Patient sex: M
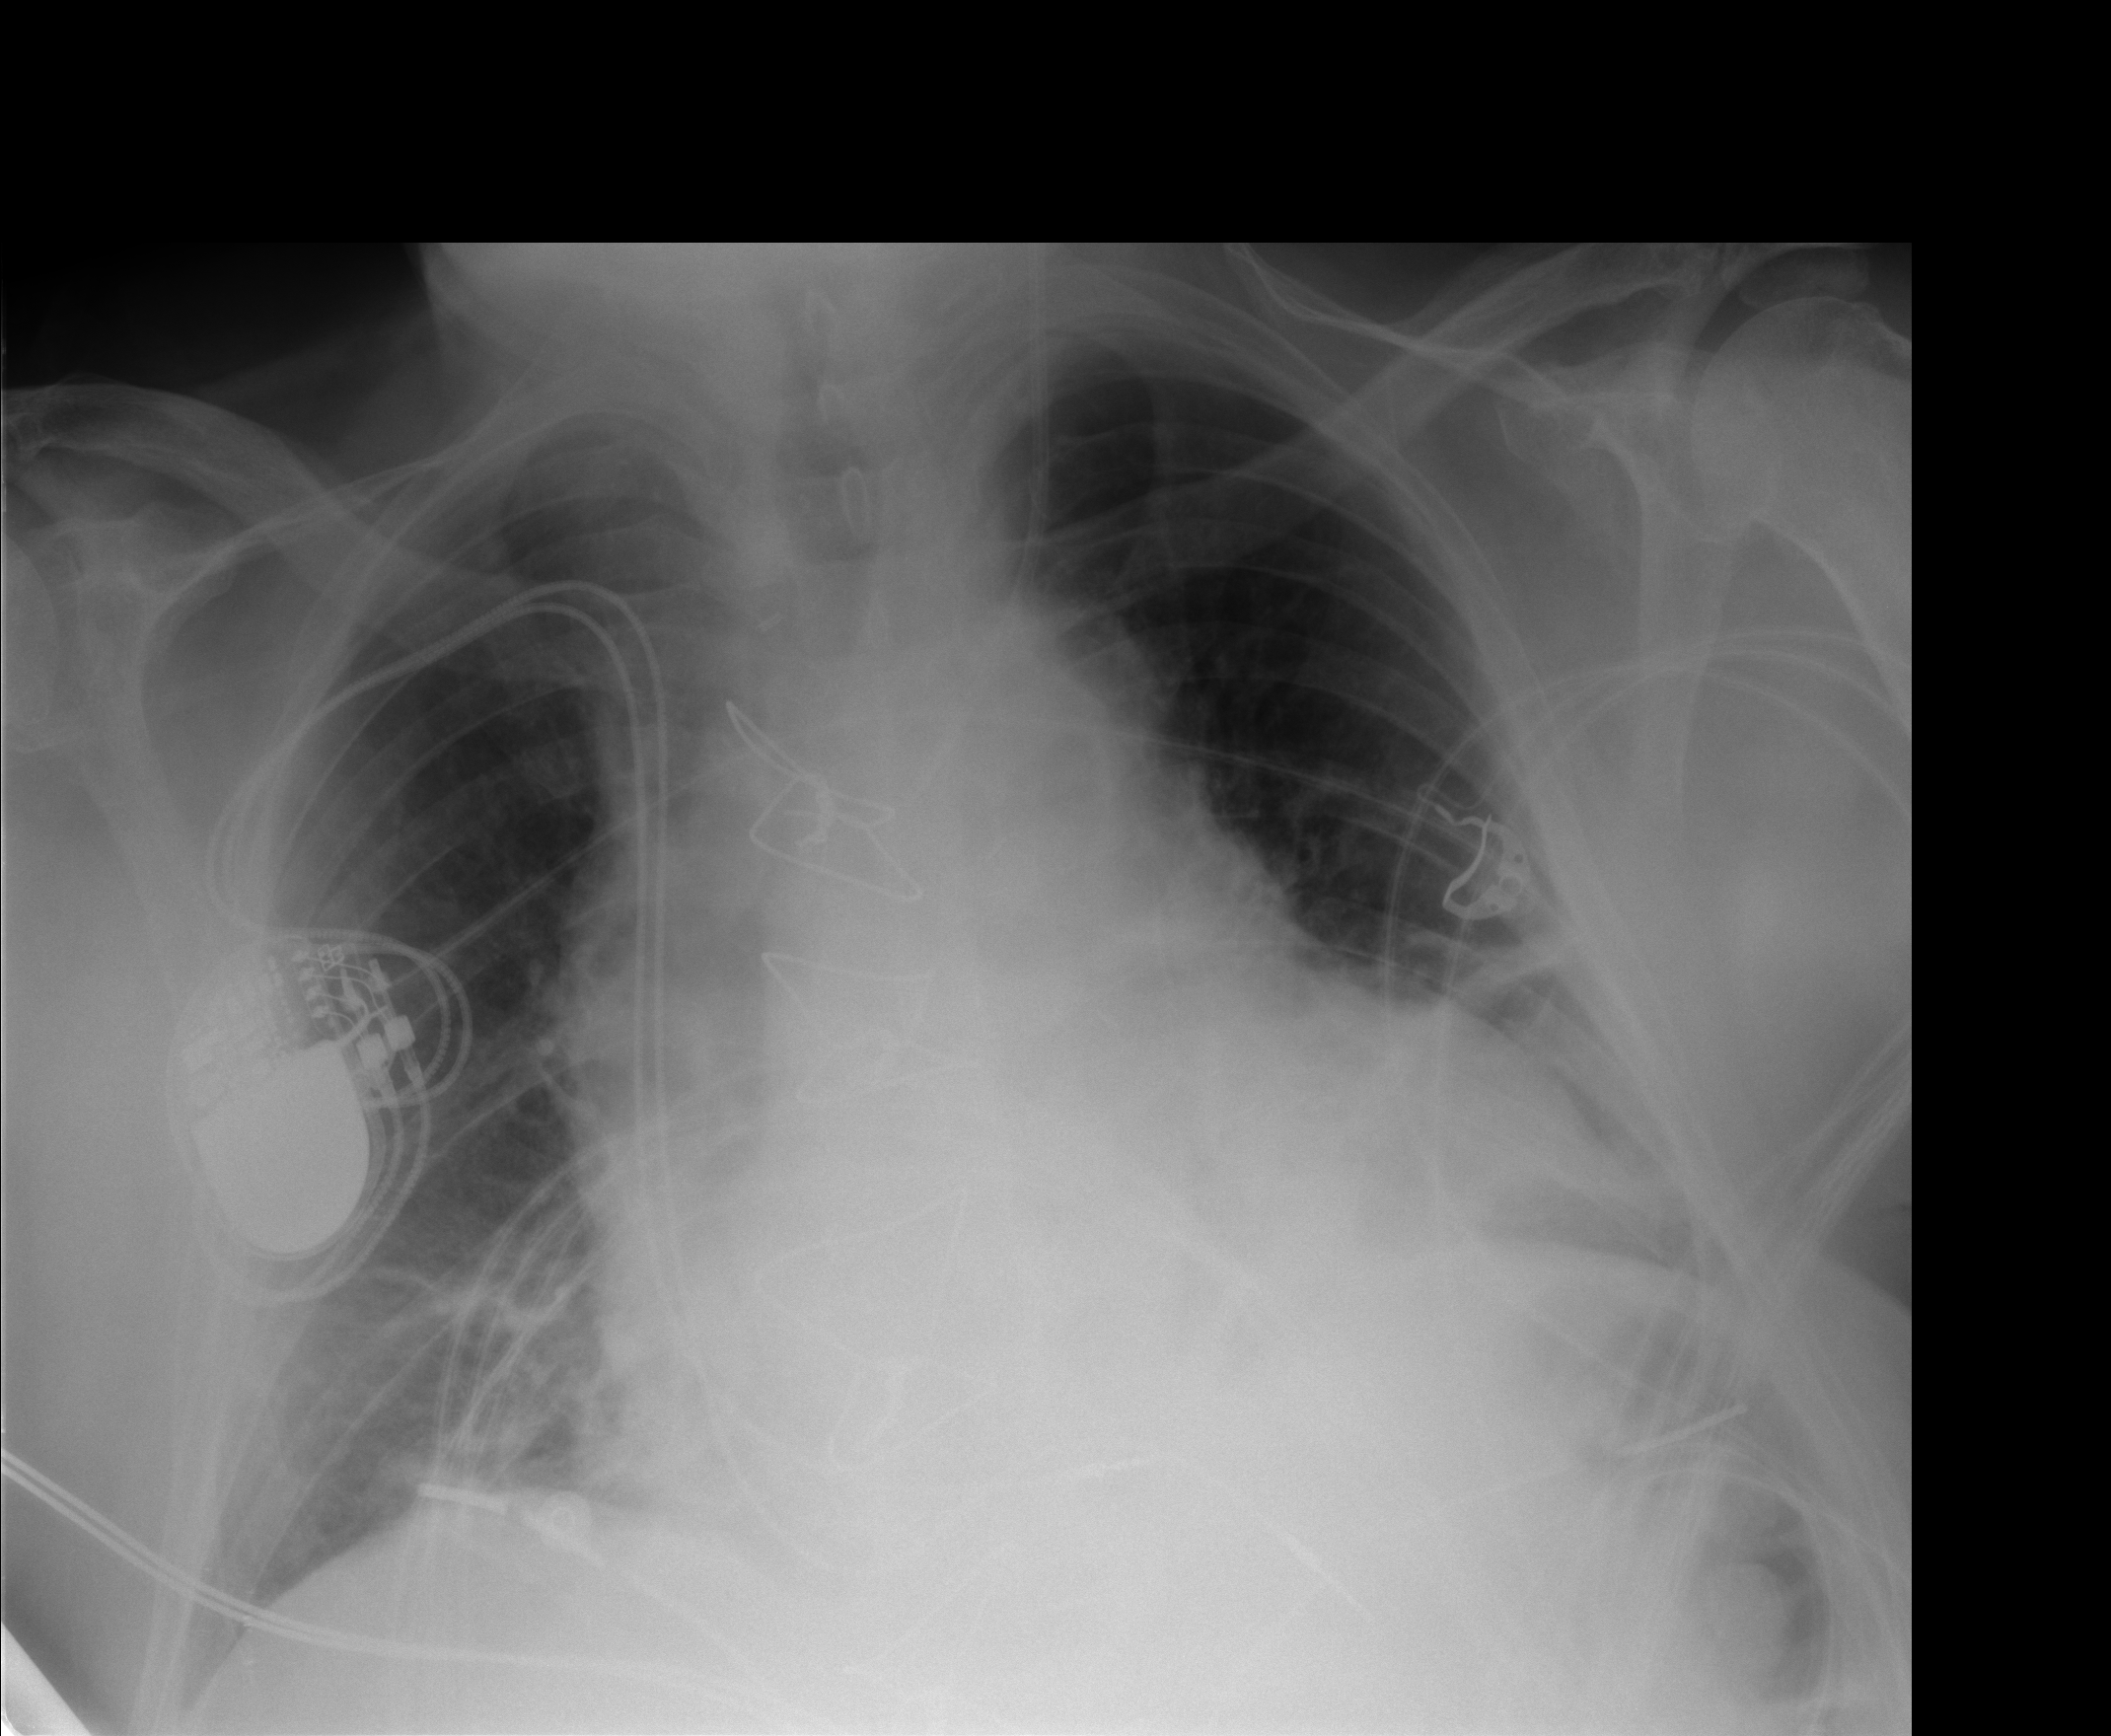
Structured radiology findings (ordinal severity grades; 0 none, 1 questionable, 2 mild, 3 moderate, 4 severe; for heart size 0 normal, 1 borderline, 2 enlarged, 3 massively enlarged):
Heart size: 1
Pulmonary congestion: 1
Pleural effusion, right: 0
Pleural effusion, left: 0
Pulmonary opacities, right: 1
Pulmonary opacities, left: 0
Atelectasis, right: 2
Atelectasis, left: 2